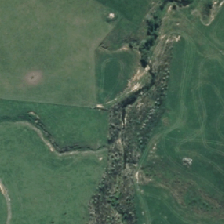
Land cover: harvested_forest